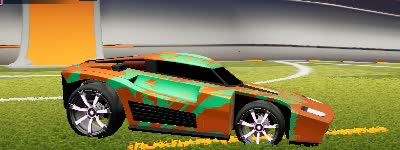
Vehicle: breakout